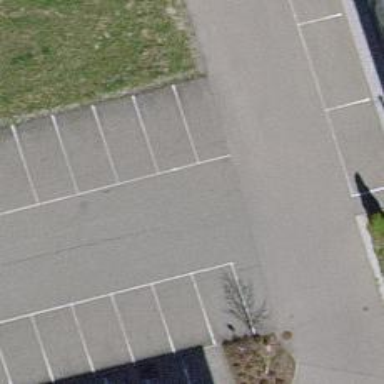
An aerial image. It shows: Road serving as parking aisle.